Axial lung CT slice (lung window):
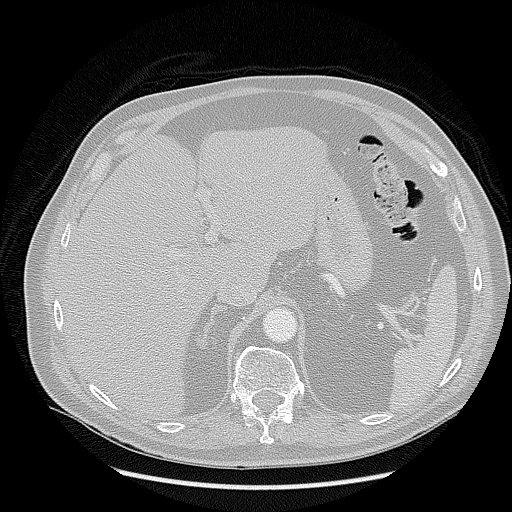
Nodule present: no